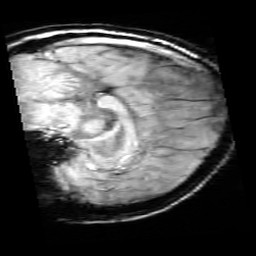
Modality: SWI
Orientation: sagittal
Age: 11
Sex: male
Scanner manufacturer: siemens
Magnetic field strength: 3 T
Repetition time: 0.027 s
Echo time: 0.02 s